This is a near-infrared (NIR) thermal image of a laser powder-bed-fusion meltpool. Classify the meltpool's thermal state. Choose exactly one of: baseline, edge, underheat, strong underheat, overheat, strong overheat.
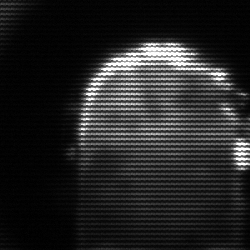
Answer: baseline